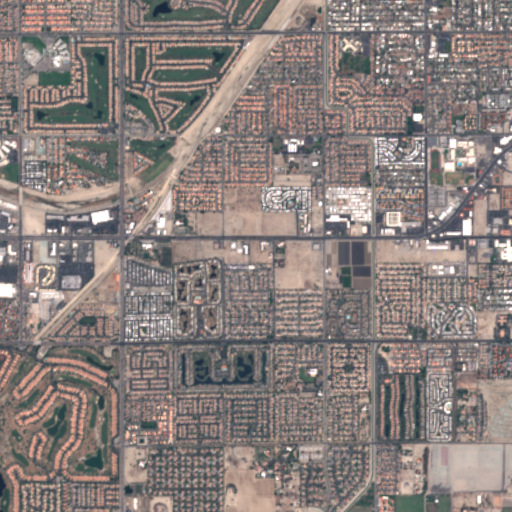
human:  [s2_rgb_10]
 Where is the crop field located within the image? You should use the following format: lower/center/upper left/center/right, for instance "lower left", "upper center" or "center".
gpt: The crop field is located in the center right of the image.
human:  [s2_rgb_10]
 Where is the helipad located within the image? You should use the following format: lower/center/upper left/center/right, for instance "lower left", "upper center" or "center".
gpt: The helipad is located in the center right of the image.
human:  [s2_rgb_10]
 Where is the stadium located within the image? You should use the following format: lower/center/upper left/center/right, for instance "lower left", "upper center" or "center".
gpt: The stadium is located in the upper right of the image.
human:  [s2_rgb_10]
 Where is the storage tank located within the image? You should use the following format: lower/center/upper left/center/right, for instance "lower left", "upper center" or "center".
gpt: The storage tank is located in the upper center of the image.
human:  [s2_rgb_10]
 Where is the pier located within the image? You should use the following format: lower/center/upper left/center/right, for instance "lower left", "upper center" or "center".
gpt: The pier is located in the lower center of the image.
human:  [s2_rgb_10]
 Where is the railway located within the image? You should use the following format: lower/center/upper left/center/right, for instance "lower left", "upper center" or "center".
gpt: The railway is located in the upper right of the image.
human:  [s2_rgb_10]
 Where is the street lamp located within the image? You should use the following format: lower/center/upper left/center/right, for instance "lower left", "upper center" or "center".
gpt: The street lamp is located in the upper center of the image.
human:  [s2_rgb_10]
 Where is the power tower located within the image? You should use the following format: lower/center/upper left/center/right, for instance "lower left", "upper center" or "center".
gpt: There is no power tower in the image.